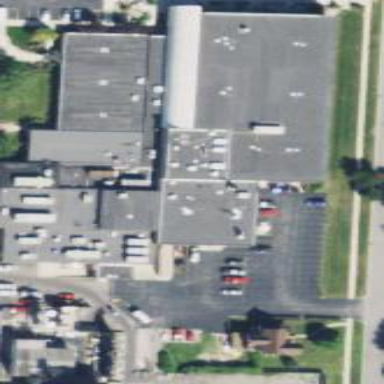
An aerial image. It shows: Tan commercial building.